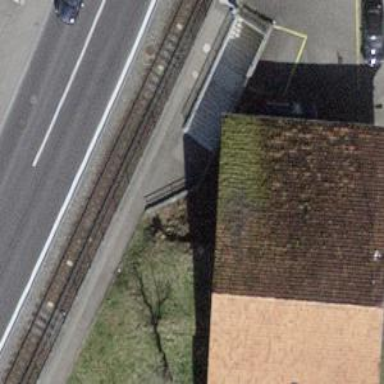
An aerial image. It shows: Set of steps on the road.